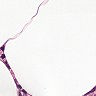
Metastatic tissue present: no